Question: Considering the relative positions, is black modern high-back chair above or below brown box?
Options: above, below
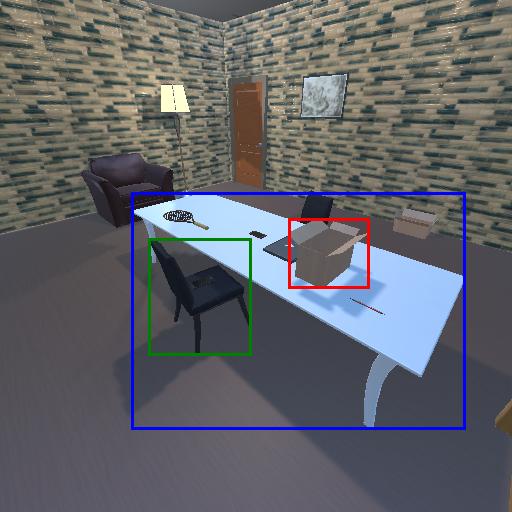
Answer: above